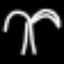
Label: palm tree